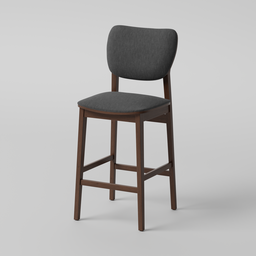
Label: furniture